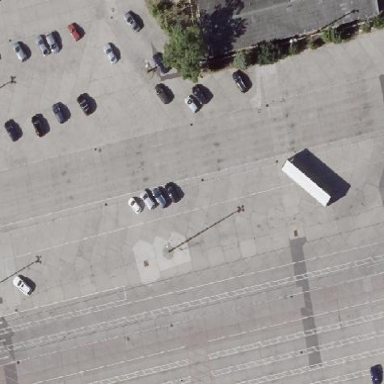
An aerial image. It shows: Parking area with asphalt surface.